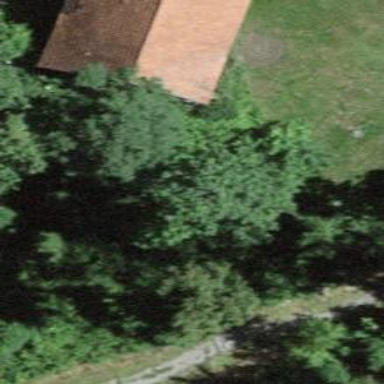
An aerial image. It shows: Barn.